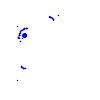
Particle: pion